Field crop: maize
Growth stage: 2
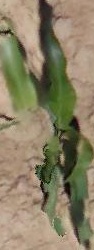
Species: maize